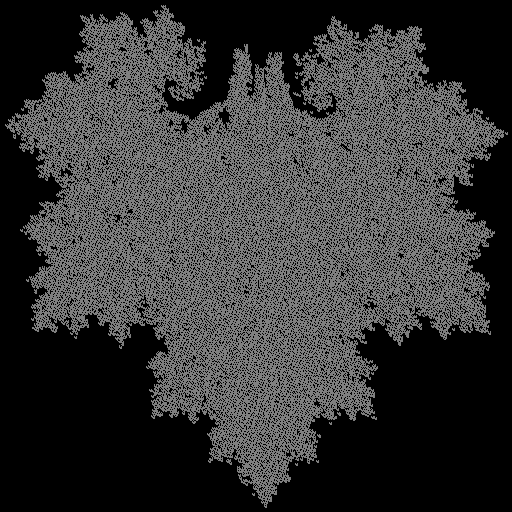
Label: maple_leaf